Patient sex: M
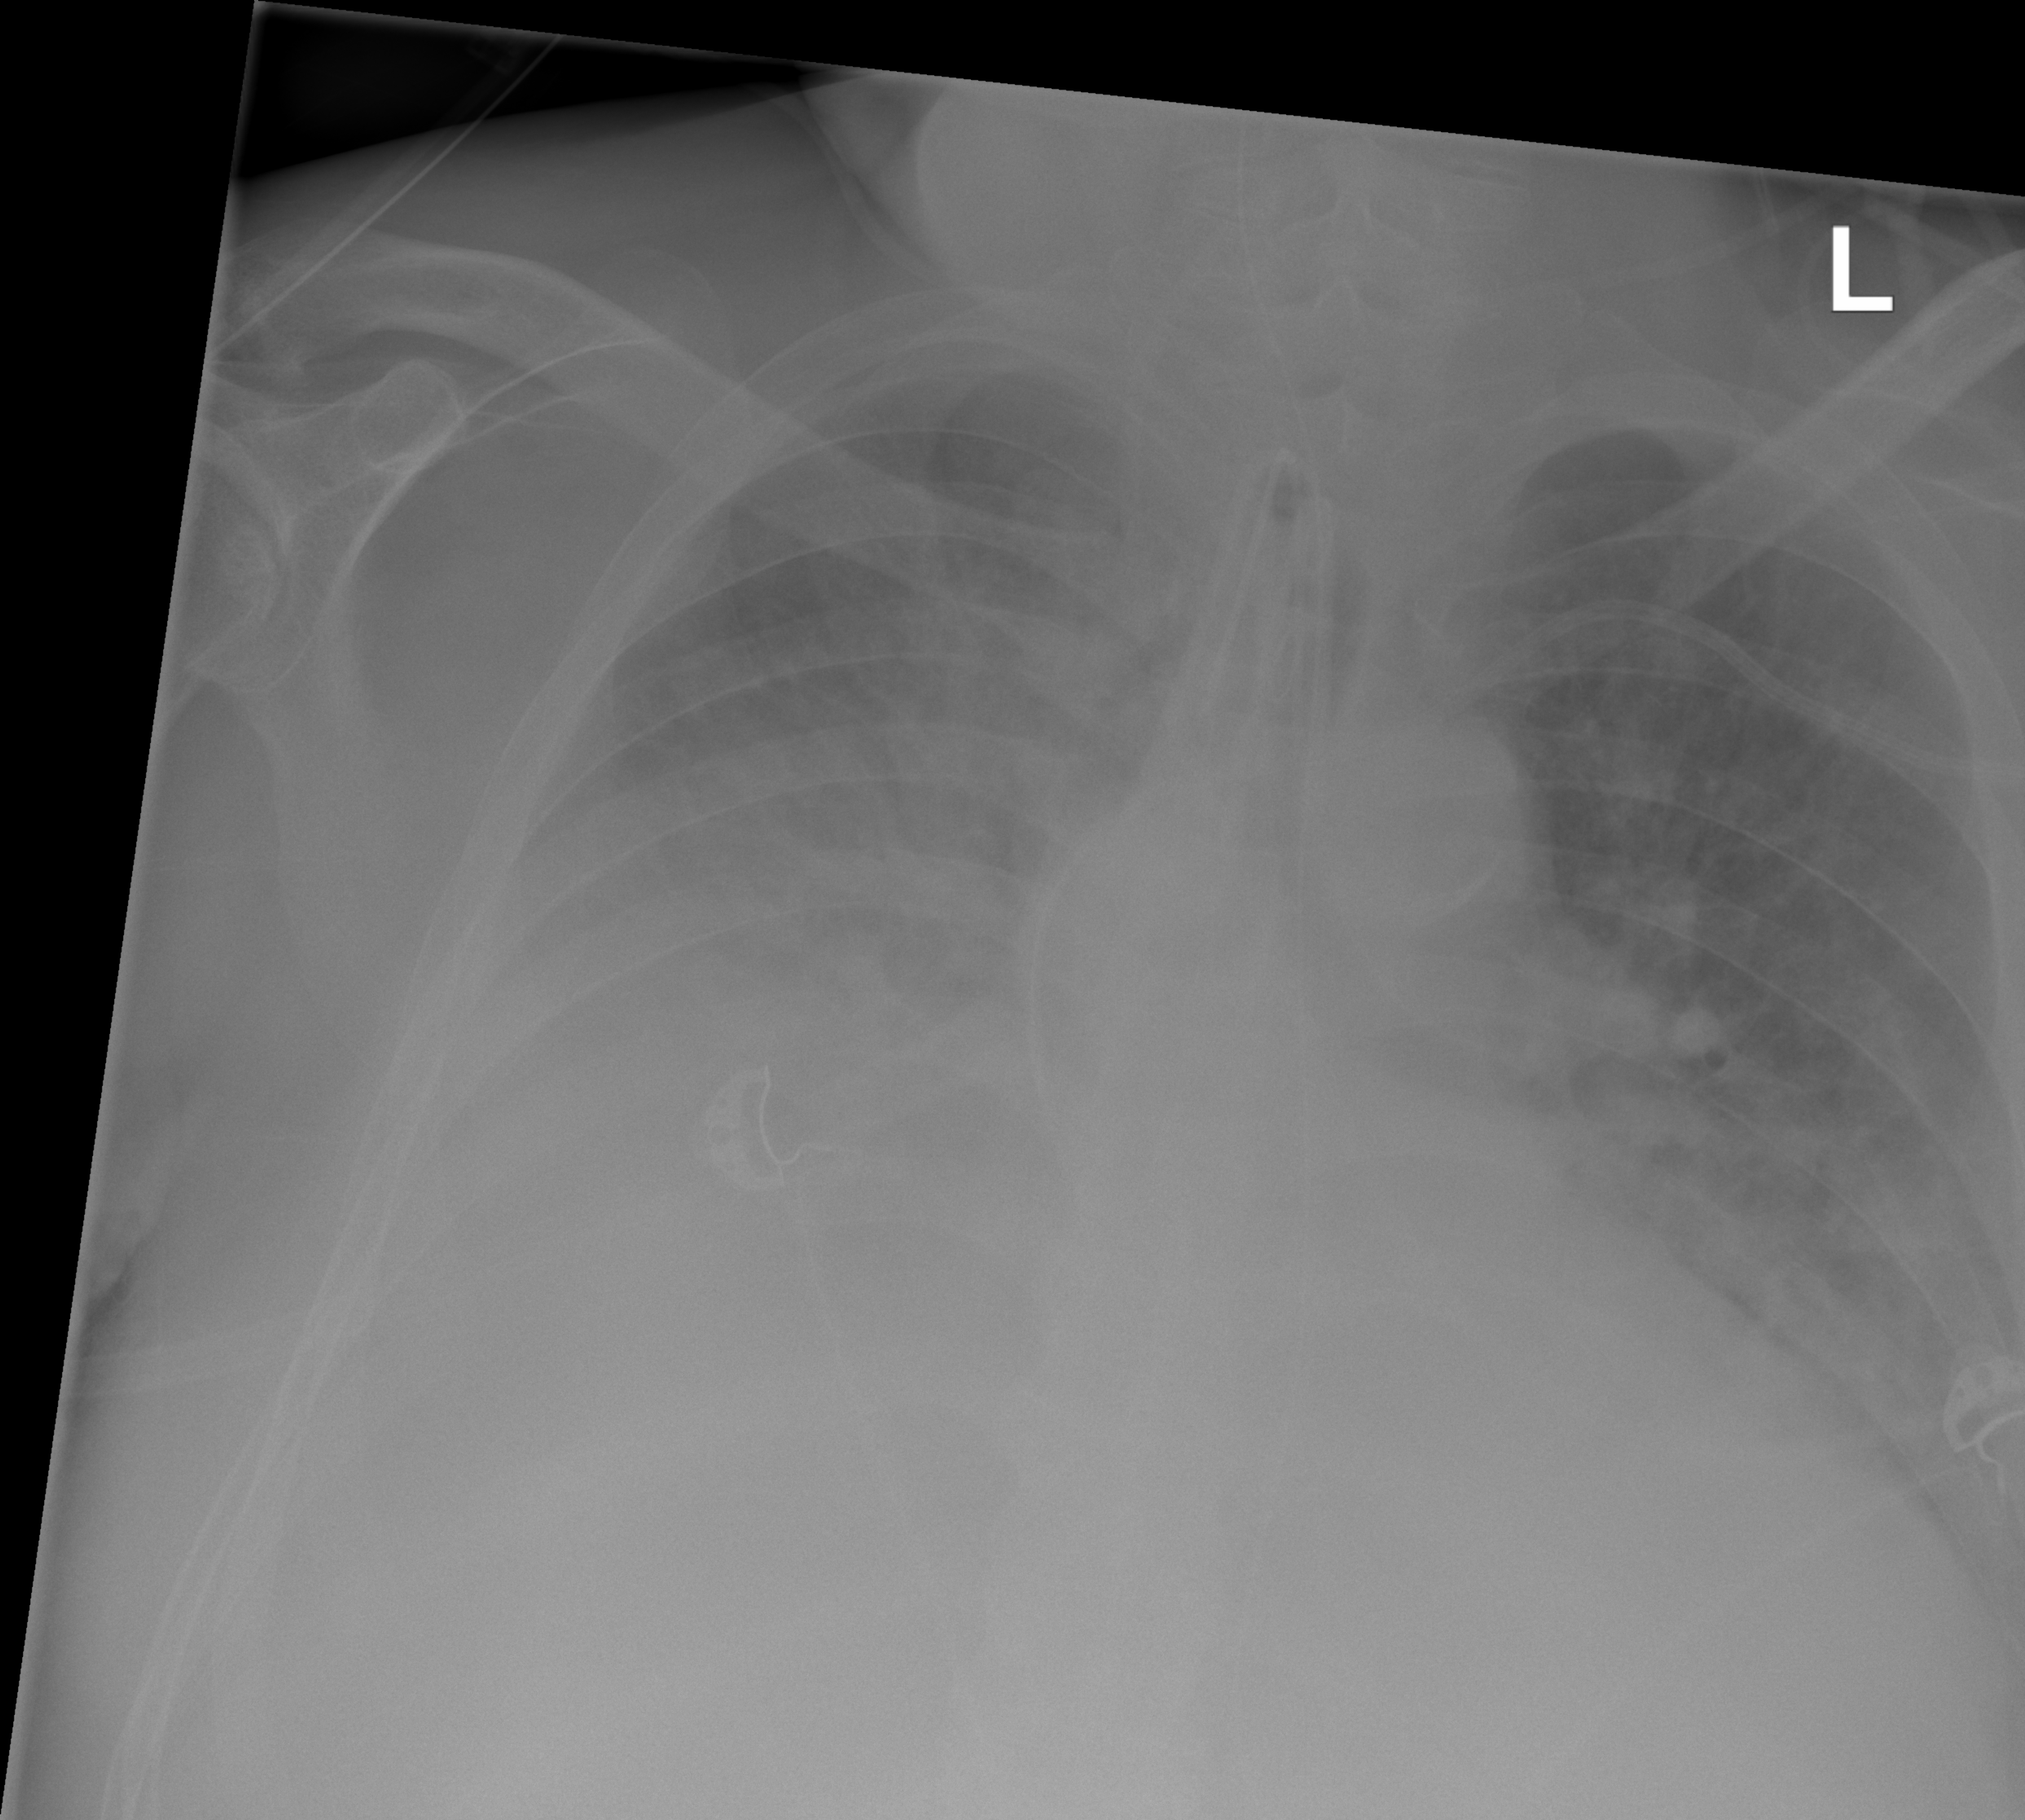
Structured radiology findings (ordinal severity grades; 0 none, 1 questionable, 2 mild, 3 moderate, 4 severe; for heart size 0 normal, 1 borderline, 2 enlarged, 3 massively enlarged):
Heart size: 2
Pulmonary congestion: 3
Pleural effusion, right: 3
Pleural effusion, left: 2
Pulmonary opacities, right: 2
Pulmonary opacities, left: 2
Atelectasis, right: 3
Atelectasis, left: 2